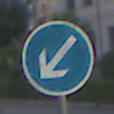
Verkehrszeichen: VorgeschriebeneVorbeifahrtLinks
Umgebung: Outdoor, Urban
Tageszeit: SunriseSunset
Wetter: PartlyCloudy
Licht: Natural
Jahreszeit: NotSpecified
Kontrast: LowContrast